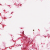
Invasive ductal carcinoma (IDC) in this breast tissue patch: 0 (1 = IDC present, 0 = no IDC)